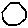
Label: hexagon